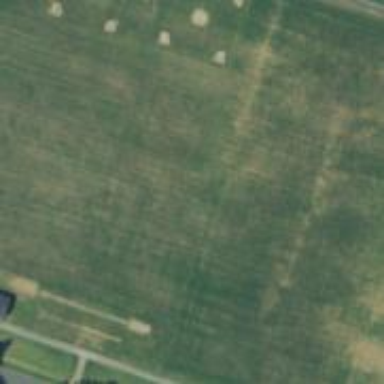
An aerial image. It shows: Baseball pitch for leisure land activities.